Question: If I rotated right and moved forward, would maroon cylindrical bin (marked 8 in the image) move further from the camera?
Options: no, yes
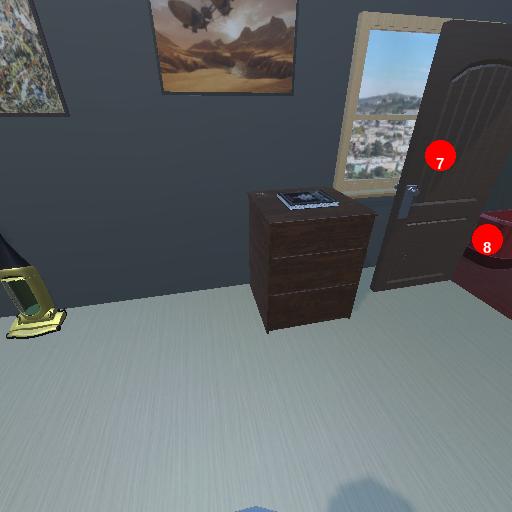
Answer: no